Field crop: tomato
Growth stage: 1
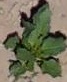
Species: solanum